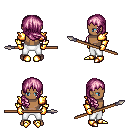
a pixel art fantasy rpg character, male body template, human, dark skin, gold arm armor, white pants, pink right-swept hairstyle, gold gloves, gold boots, spear, four views (front, back, left, right), 2x2 character sprite sheet, small pixel art, hard edges, no anti-aliasing